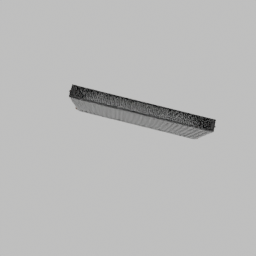
Label: appliances